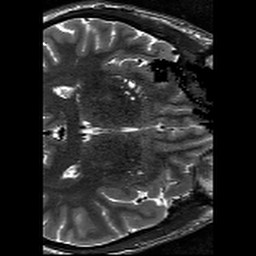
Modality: T2w
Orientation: axial